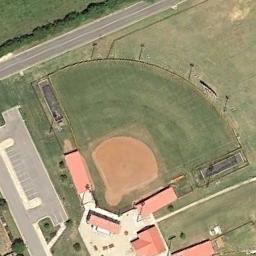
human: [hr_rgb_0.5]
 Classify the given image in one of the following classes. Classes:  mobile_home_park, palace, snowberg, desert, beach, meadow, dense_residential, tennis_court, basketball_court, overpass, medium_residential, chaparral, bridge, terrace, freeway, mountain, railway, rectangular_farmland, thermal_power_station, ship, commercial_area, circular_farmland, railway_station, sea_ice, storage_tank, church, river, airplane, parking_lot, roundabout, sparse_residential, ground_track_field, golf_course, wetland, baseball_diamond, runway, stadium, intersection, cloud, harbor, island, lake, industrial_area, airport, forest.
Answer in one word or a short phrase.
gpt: baseball_diamond